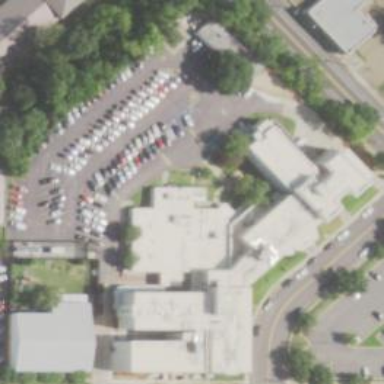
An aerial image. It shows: Healthcare facility identified as hospital.